Aerial crown-view tile of a tropical tree (Barro Colorado Island, Panama), acquired 20250124:
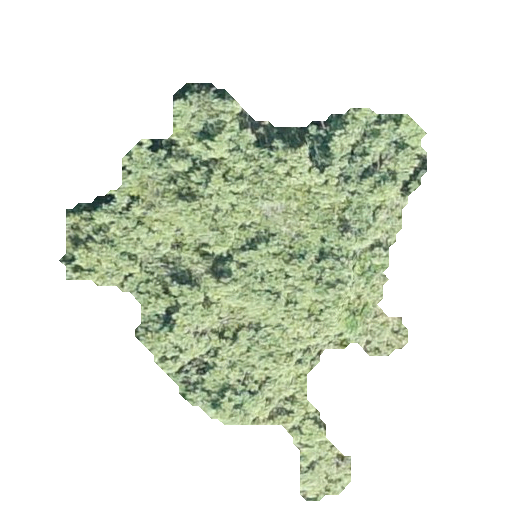
Species: Tabebuia rosea
GBIF accepted scientific name: Tabebuia rosea
Crown area: 121.915 m²